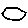
Label: hexagon